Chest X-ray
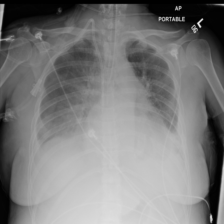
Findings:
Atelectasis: negative
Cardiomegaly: negative
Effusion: positive
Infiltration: negative
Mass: negative
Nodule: negative
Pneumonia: negative
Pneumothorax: negative
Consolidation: negative
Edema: negative
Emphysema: negative
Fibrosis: negative
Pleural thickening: negative
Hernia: negative